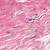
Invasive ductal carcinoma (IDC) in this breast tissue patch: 0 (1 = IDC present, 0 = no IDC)